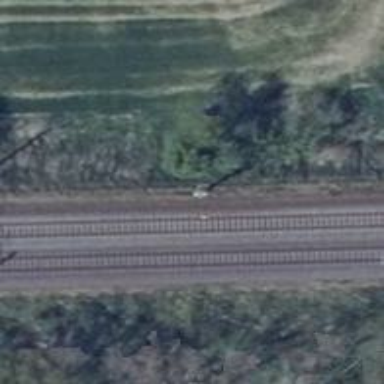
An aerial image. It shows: Railway signal.